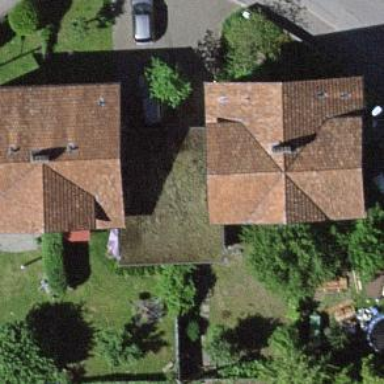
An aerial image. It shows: View of roof of building.